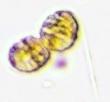
Label: Margalefidinium